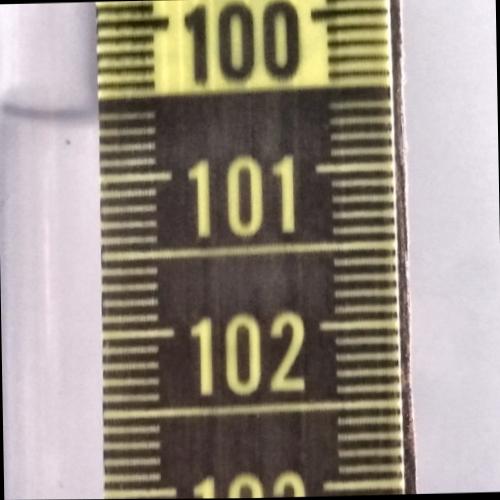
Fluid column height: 100.6 cm